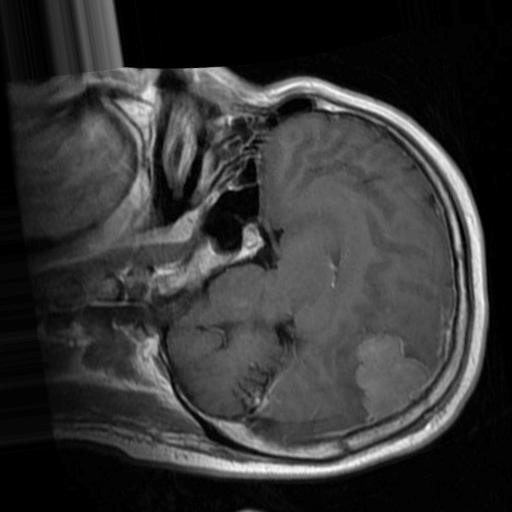
Label: brain_menin